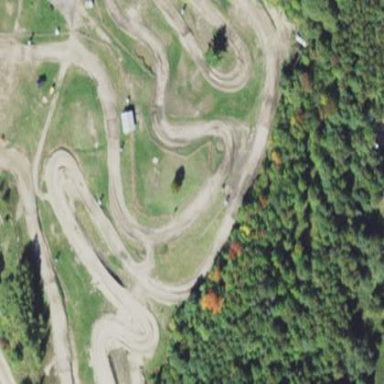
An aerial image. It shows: Motocross raceway for off-road sports.